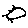
Label: sun